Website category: game
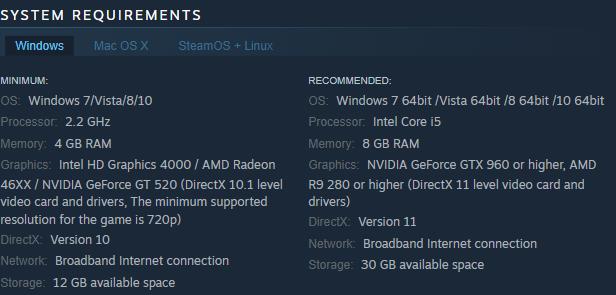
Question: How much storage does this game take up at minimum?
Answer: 12 GB available space

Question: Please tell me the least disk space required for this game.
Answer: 12 GB available space

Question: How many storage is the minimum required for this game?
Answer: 12 GB available space

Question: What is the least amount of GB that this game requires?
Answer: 12 GB available space

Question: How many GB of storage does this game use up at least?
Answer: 12 GB available space

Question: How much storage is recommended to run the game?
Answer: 30 GB available space

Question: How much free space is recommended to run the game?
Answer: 30 GB available space

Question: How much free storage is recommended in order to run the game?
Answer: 30 GB available space

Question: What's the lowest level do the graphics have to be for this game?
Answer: Intel HD Graphics 4000 / AMD Radeon 46XX / NVIDIA GeForce GT 520 (DirectX 10.1 level video card and drivers, The minimum supported resolution for the game is 720p)

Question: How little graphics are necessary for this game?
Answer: Intel HD Graphics 4000 / AMD Radeon 46XX / NVIDIA GeForce GT 520 (DirectX 10.1 level video card and drivers, The minimum supported resolution for the game is 720p)

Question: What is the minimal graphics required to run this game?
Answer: Intel HD Graphics 4000 / AMD Radeon 46XX / NVIDIA GeForce GT 520 (DirectX 10.1 level video card and drivers, The minimum supported resolution for the game is 720p)

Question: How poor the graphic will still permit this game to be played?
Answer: Intel HD Graphics 4000 / AMD Radeon 46XX / NVIDIA GeForce GT 520 (DirectX 10.1 level video card and drivers, The minimum supported resolution for the game is 720p)

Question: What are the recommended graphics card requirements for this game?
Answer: NVIDIA GeForce GTX 960 or higher, AMD R9 280 or higher (DirectX 11 level video card and drivers)

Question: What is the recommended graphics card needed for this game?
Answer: NVIDIA GeForce GTX 960 or higher, AMD R9 280 or higher (DirectX 11 level video card and drivers)

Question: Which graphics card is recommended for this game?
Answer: NVIDIA GeForce GTX 960 or higher, AMD R9 280 or higher (DirectX 11 level video card and drivers)

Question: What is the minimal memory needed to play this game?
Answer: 4 GB RAM

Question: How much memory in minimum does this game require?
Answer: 4 GB RAM

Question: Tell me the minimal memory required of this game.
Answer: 4 GB RAM

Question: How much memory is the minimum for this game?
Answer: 4 GB RAM

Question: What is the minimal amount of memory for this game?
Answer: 4 GB RAM

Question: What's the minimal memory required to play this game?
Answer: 4 GB RAM

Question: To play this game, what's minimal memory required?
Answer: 4 GB RAM

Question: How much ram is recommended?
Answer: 8 GB RAM

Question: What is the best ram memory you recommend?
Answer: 8 GB RAM

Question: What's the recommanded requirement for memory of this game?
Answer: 8 GB RAM

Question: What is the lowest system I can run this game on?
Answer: Windows 7/Vista/8/10

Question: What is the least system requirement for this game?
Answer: Windows 7/Vista/8/10

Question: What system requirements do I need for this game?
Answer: Windows 7/Vista/8/10

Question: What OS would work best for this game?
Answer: Windows 7 64bit /Vista 64bit /8 64bit /10 64bit

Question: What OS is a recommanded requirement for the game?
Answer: Windows 7 64bit /Vista 64bit /8 64bit /10 64bit

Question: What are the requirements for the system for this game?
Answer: Windows 7 64bit /Vista 64bit /8 64bit /10 64bit

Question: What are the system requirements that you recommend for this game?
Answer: Windows 7 64bit /Vista 64bit /8 64bit /10 64bit

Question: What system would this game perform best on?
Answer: Windows 7 64bit /Vista 64bit /8 64bit /10 64bit

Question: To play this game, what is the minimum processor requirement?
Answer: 2.2 GHz

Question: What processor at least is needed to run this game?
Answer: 2.2 GHz

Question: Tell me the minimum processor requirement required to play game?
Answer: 2.2 GHz

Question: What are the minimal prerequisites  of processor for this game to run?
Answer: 2.2 GHz

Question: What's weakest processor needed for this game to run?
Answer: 2.2 GHz

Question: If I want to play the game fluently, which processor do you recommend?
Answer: Intel Core i5

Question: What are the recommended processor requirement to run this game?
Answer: Intel Core i5

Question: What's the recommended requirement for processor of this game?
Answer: Intel Core i5

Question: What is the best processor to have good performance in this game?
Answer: Intel Core i5

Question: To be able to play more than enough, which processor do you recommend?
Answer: Intel Core i5